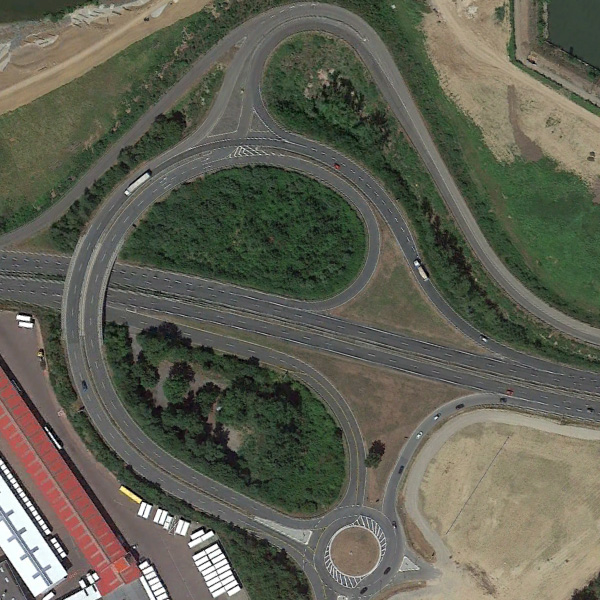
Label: Viaduct